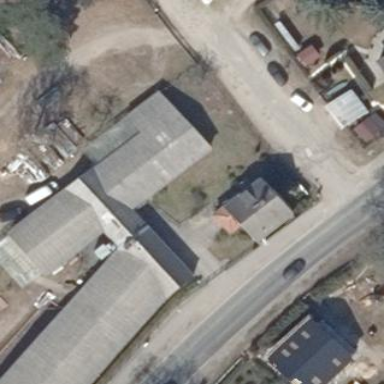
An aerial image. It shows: Gabled roofed manufacturing building.